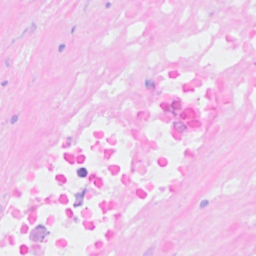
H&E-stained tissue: Breast